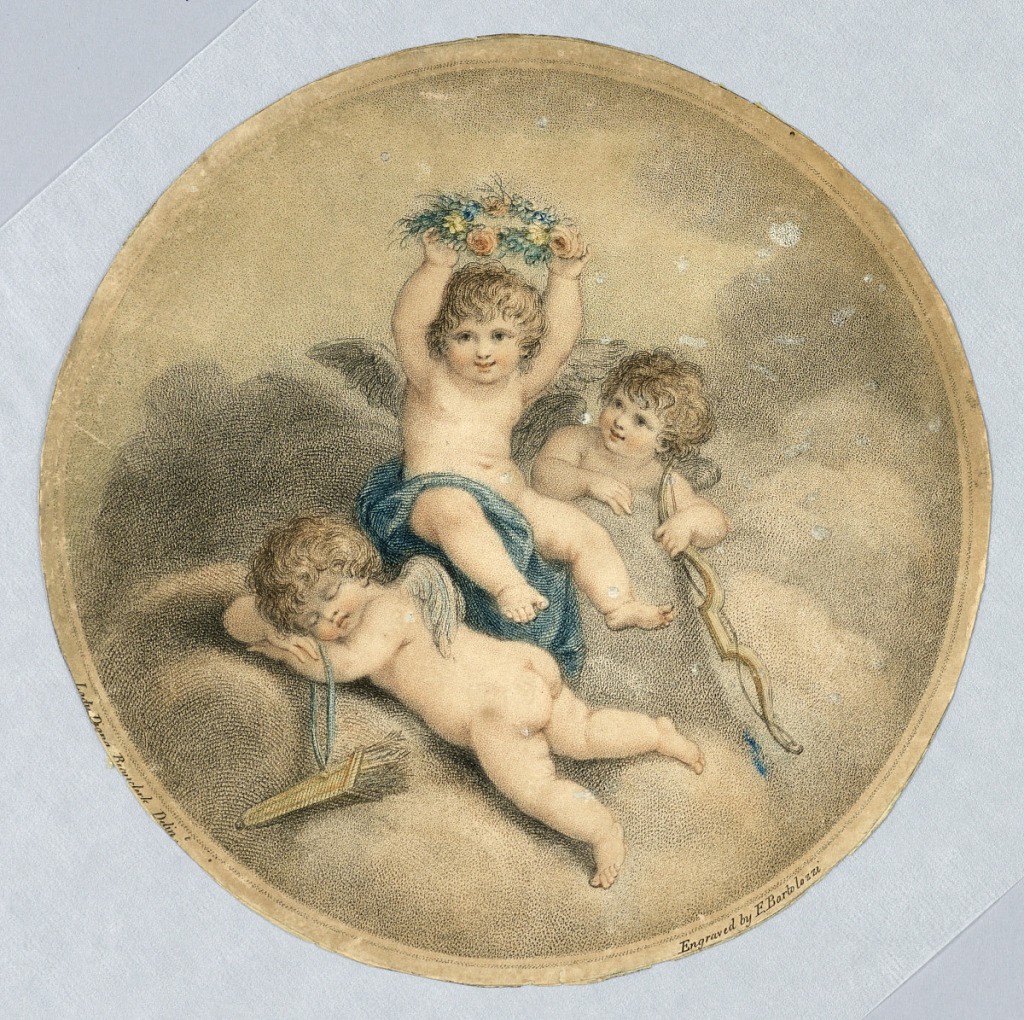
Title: Three Cupids, One with a Wreath of Flowers
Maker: Francesco Bartolozzi, Italian, active England, 1727–1815
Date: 1779
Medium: Stipple engraving on paper
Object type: Print
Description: Three cupids gambol in the clouds. One sits, center, holding the wreath of flowers over his head. Below, to the left, another is asleep, his quiver beside him. The third, right, has his bow in his left hand. Below, the artists' names.